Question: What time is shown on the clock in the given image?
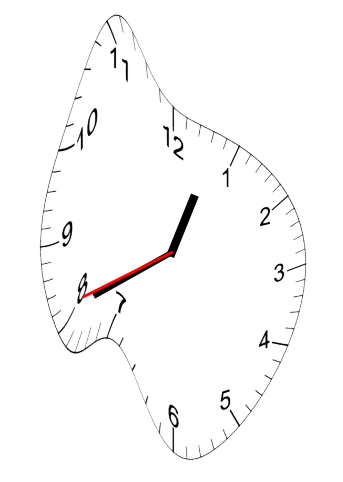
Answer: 12:40:41